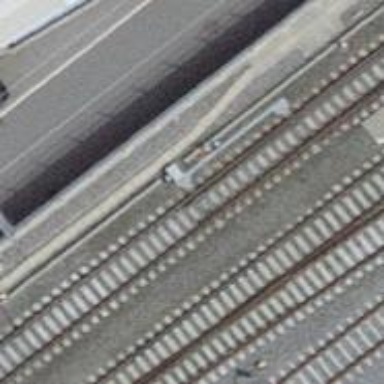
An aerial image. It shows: Railway switch.